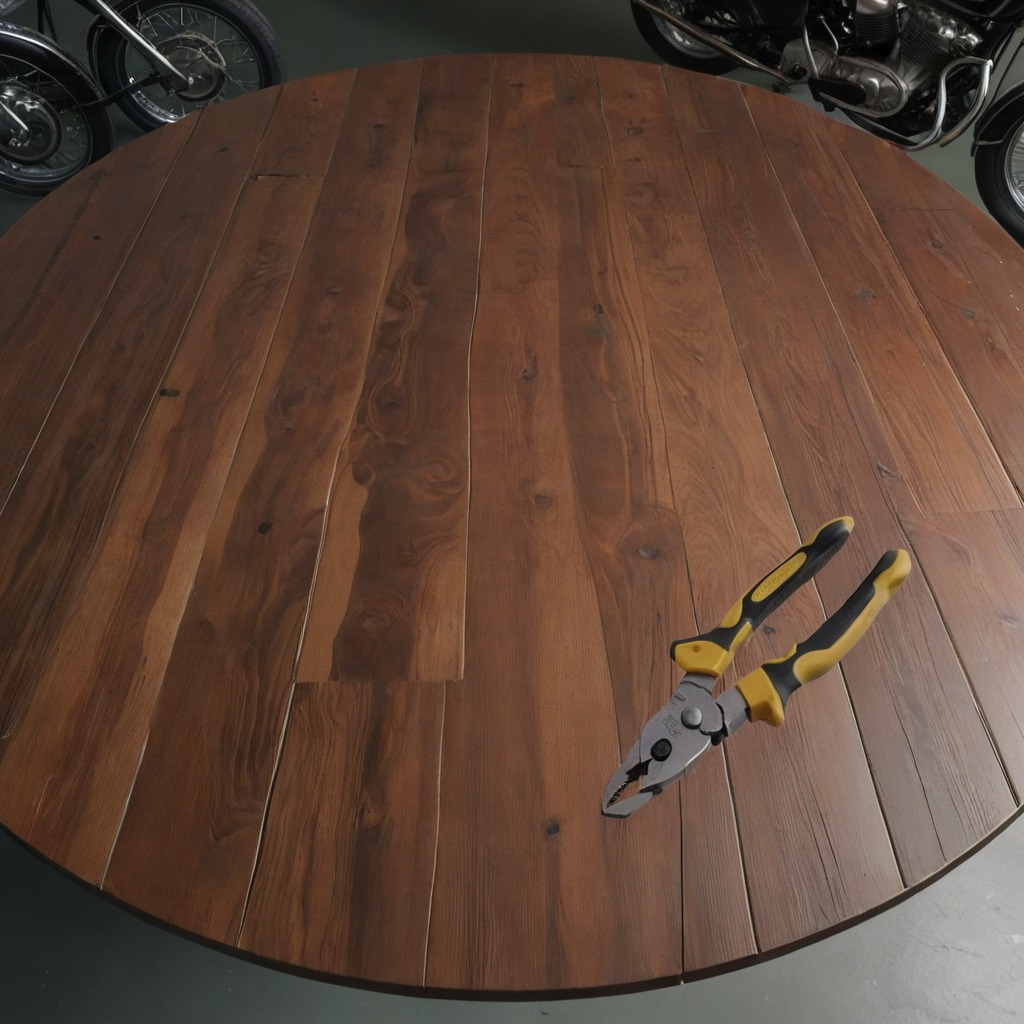
A plier lies on the oil-spilled wooden table in a vintage motorcycle garage.